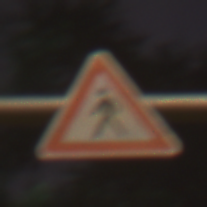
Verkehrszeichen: FussgaengerRechts
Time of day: Night
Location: Outdoor (Suburban)
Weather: PartlyCloudy
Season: NotSpecified
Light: Artificial